Question: When selecting working sets as top level elements in Eclipse Indigo's project explorer, there was always a virtual working set 'Other Projects'. But in Juno now, it seems like projects outside any working set are just not displayed... Is there a way to re-enable this behaviour?
Here's a screenshot of the 'Select Working Sets...' dialog:

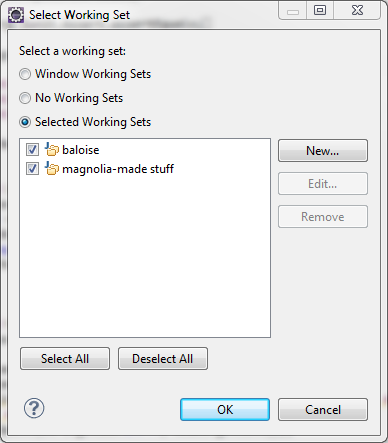
Answer: I found this, I have look this too.
Just change Perspective 'Java EE' to 'Java'